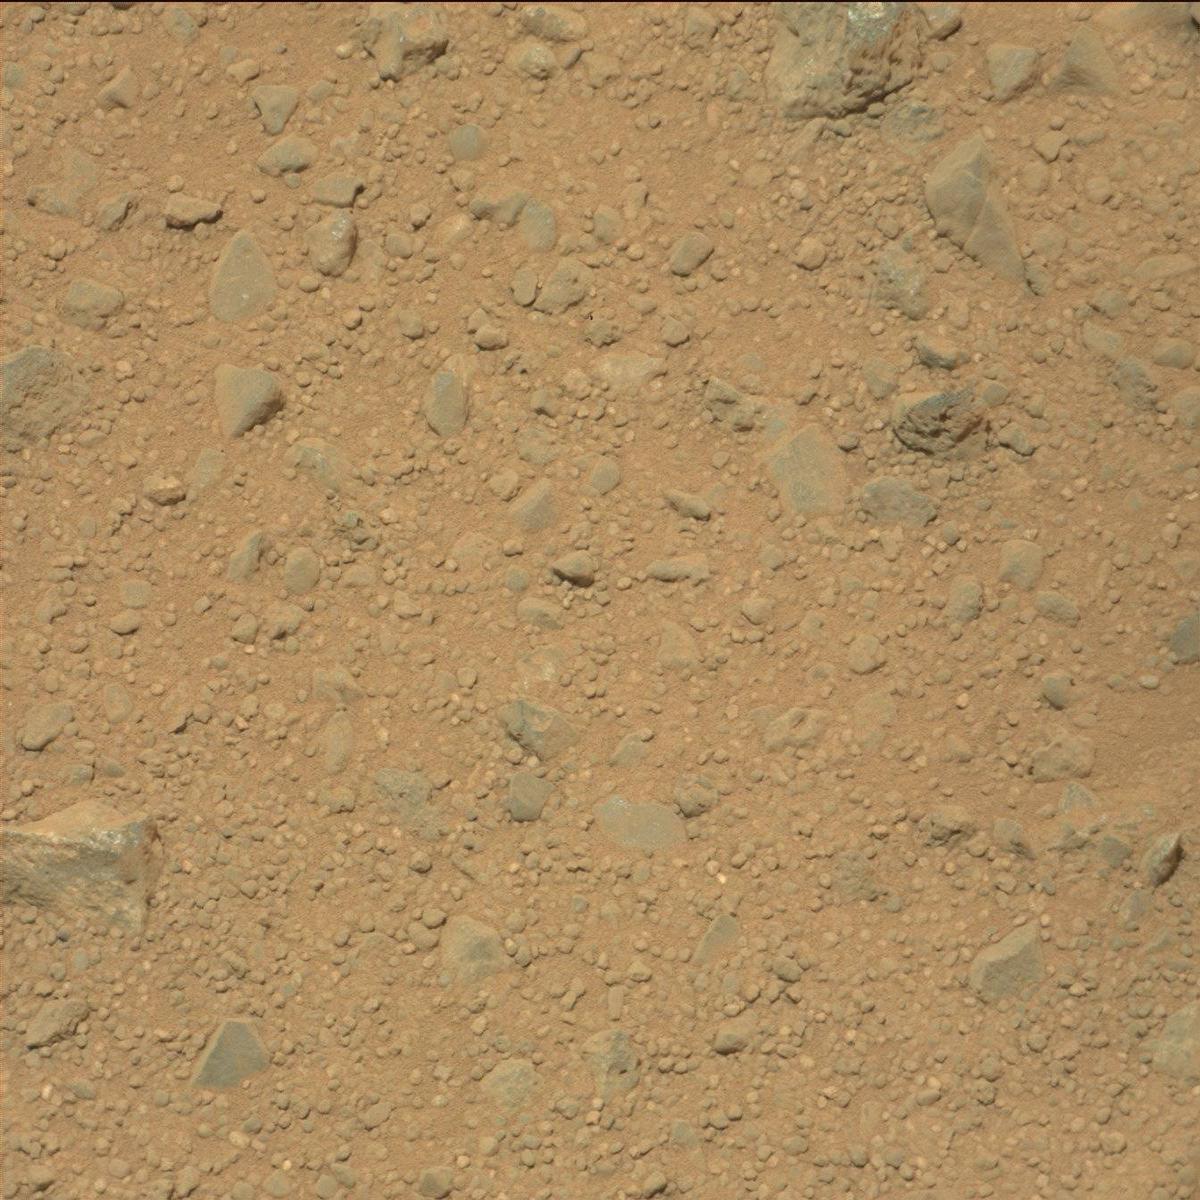
Terrain classes present: Bedrock, Sand / Soil